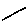
Label: line